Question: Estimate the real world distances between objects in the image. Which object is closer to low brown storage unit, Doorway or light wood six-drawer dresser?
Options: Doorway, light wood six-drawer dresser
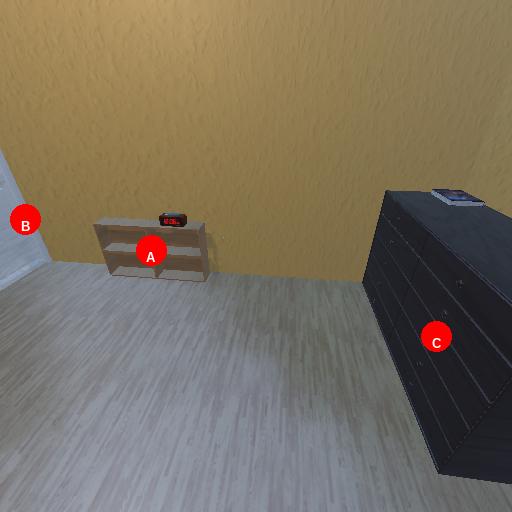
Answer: Doorway